Current action and preconditions to check: trajectory_clear

Your task: For each precondition in the list above, predict whether it will hold at this action.

Consider the current scene as observed from the mobile robot's camera, and analyze the predicted future states of all dynamic agents (e.g., people, animals, vehicles, or any moving entities) within the NEXT SECOND.

IMPORTANT: Only answer "very likely" if you are absolutely certain—based on strong, clear evidence—that a dynamic agent will violate the precondition in the predicted future state. Do NOT answer "very likely" for unlikely, ambiguous, or low-probability risks.

Ask yourself for each precondition: Is there a high probability, with clear and convincing evidence, that the predicted future states of any dynamic agent will interfere with the predicted future state of the currently executing action within the NEXT SECOND, causing that precondition to fail?

Assess the risk level based on these predictions. Use "likely" or "very likely" if motions create a clear risk of interference.

Use "neutral" or "improbable" if agents are nearby but their predicted paths are clearly diverging or non-conflicting.

Failure Risk Categories: "very improbable", "improbable", "neutral", "likely", "very likely"

Answer Format: Output ONLY the probability_of_failure value from these categories: "very improbable", "improbable", "neutral", "likely", "very likely"

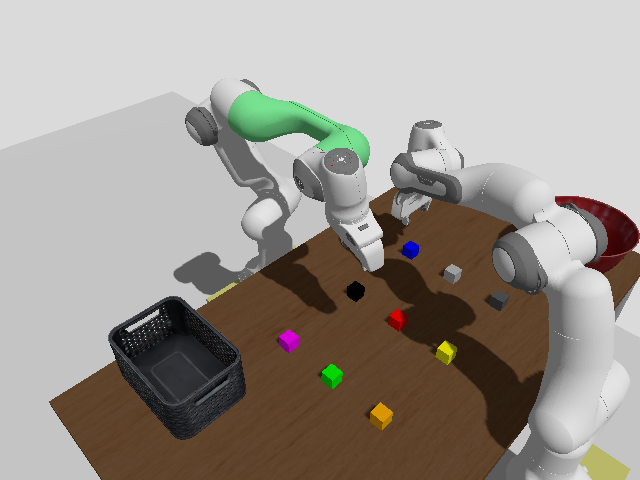

Answer: very improbable